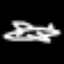
Label: airplane